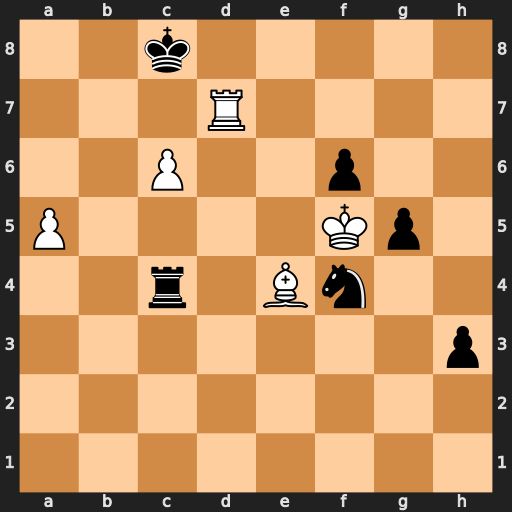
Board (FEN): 2k5/3R4/2P2p2/P4Kp1/2r1Bn2/7p/8/8
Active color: w
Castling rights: -
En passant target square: -
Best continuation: a6 Ne2 a7